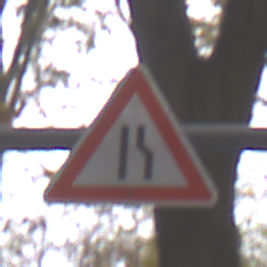
Verkehrszeichen: EinseitigVerengteFahrbahnRechts
Umgebung: Outdoor, Nature
Tageszeit: Midday
Wetter: Overcast
Licht: Natural
Jahreszeit: NotSpecified
Kontrast: LowContrast